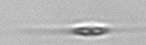
Label: Cylindrotheca